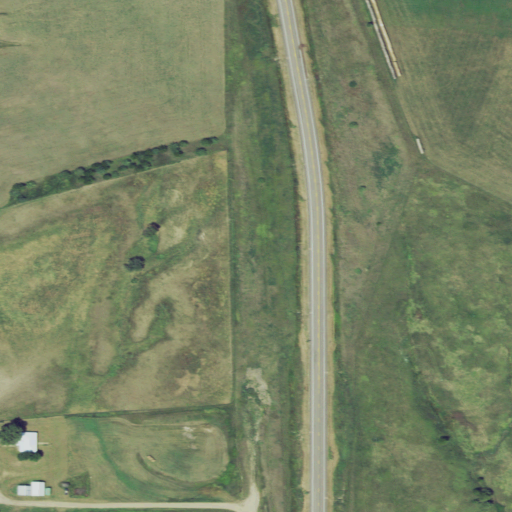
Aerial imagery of mountain in Nebraska named King Hill containing grassland, open development, cultivated crops, and low intensity development